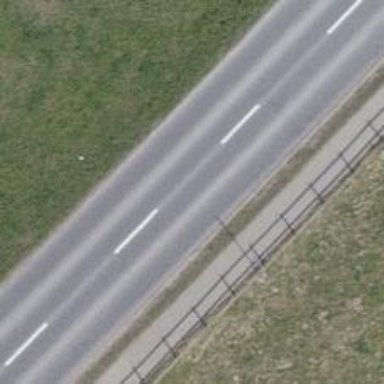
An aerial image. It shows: Primary highway with cycle track on the left.